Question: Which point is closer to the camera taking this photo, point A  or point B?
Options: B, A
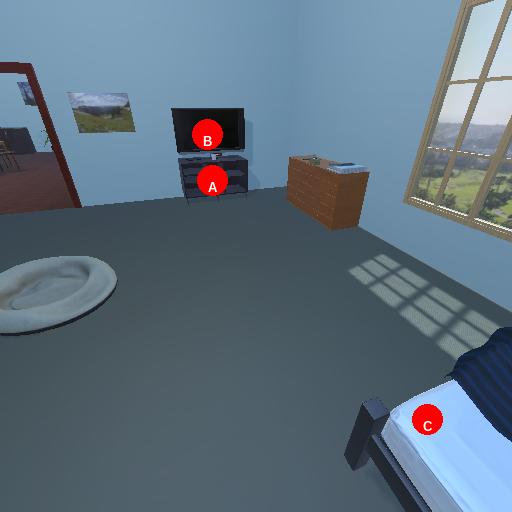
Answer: B